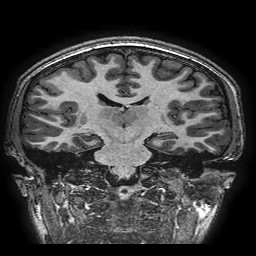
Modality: T1w
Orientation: sagittal
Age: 14
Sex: female
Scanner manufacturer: ge
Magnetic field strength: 3 T
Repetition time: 0.00766 s
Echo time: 0.003476 s